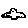
Label: bird